Field crop: maize
Growth stage: 2
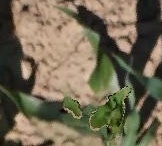
Species: maize